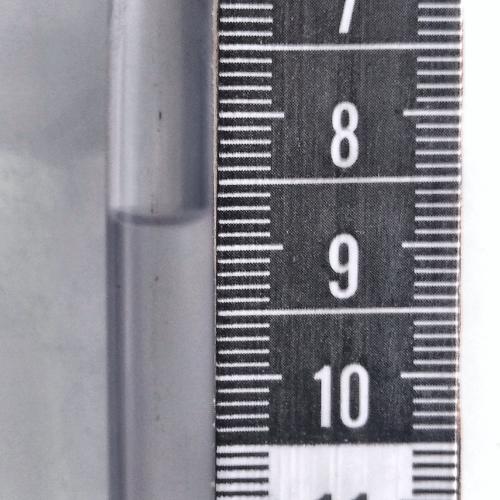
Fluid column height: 8.8 cm